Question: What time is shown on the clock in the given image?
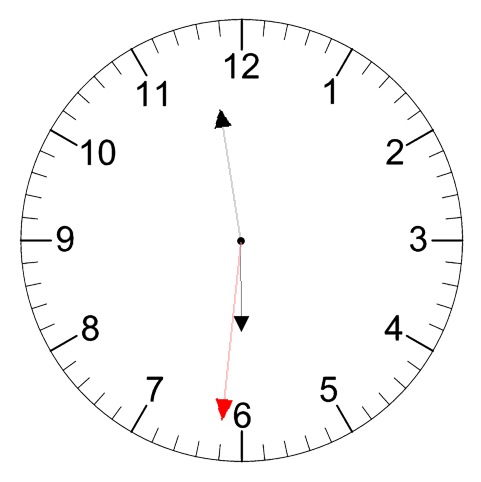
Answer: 05:58:31